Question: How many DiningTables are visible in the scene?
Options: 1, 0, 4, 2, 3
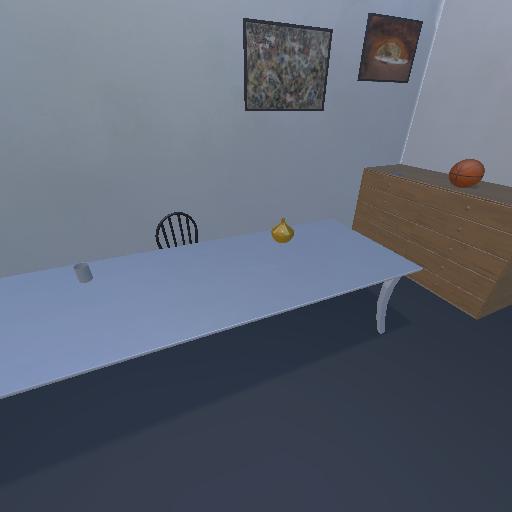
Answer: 1